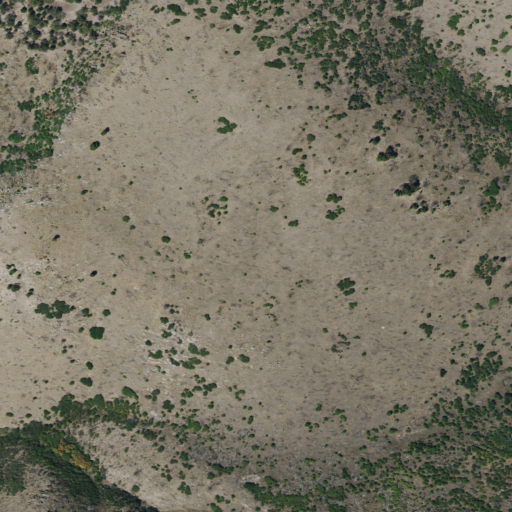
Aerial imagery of ridge(s) in Utah named Fourmile Ridge containing grassland, shrub, evergreen forest, and deciduous forest